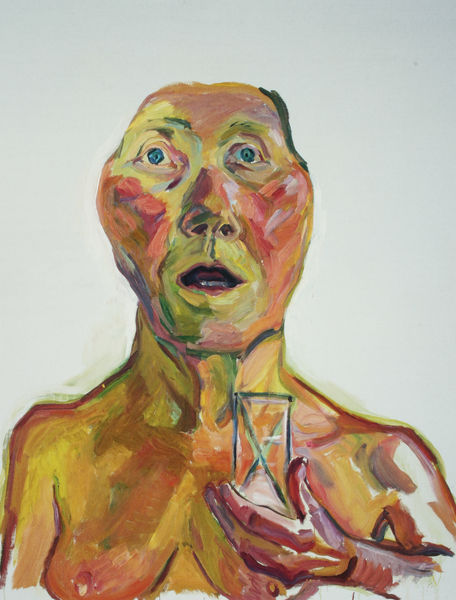
Titel: Die Sanduhr (Stundenglas)
Künstler: Maria Lassnig
Standort: Wien
Institution: Besitz der Künstlerin
Schlagwörter: akt, hand, nackt, weiß, gelb, grün, sand, brust, bunt, busen, frau, glas, mund, skizze, blick, rot, expressionismus, alt, arm, augen, entsetzen, gesicht, portrait, porträt, schulter, schultern, brüste, backen, abstrakt, kahl, angst, uhr, selbstporträt, nacktheit, vergänglichkeit, alter, selbstbildnis, selbstportrait, zähne, backe, zeit, fahl, zahn, erstaunen, sanduhr, nacktheir, tempus fugit